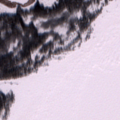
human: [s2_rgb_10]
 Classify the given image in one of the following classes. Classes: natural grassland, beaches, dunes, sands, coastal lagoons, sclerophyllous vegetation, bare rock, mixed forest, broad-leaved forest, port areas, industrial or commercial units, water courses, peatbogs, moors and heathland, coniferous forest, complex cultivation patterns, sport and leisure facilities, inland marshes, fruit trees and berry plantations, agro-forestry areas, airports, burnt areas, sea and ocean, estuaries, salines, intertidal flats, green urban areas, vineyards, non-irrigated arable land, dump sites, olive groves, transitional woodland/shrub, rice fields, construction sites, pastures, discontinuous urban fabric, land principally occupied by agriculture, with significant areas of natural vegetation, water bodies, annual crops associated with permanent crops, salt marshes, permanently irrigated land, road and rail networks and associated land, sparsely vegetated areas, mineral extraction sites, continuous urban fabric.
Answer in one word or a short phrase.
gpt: pastures, broad-leaved forest, salt marshes, sea and ocean